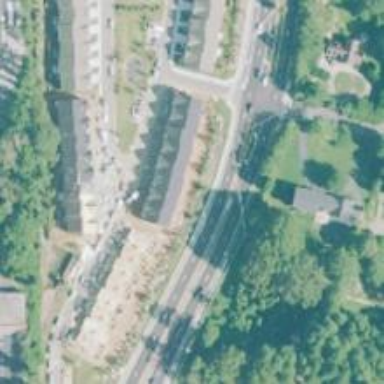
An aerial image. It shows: Residential neighbourhood consisting of townhomes.